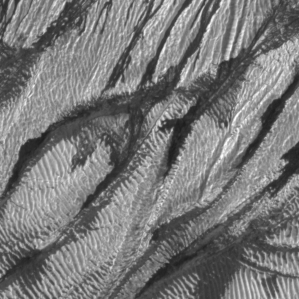
Label: frost